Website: lowes
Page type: payment
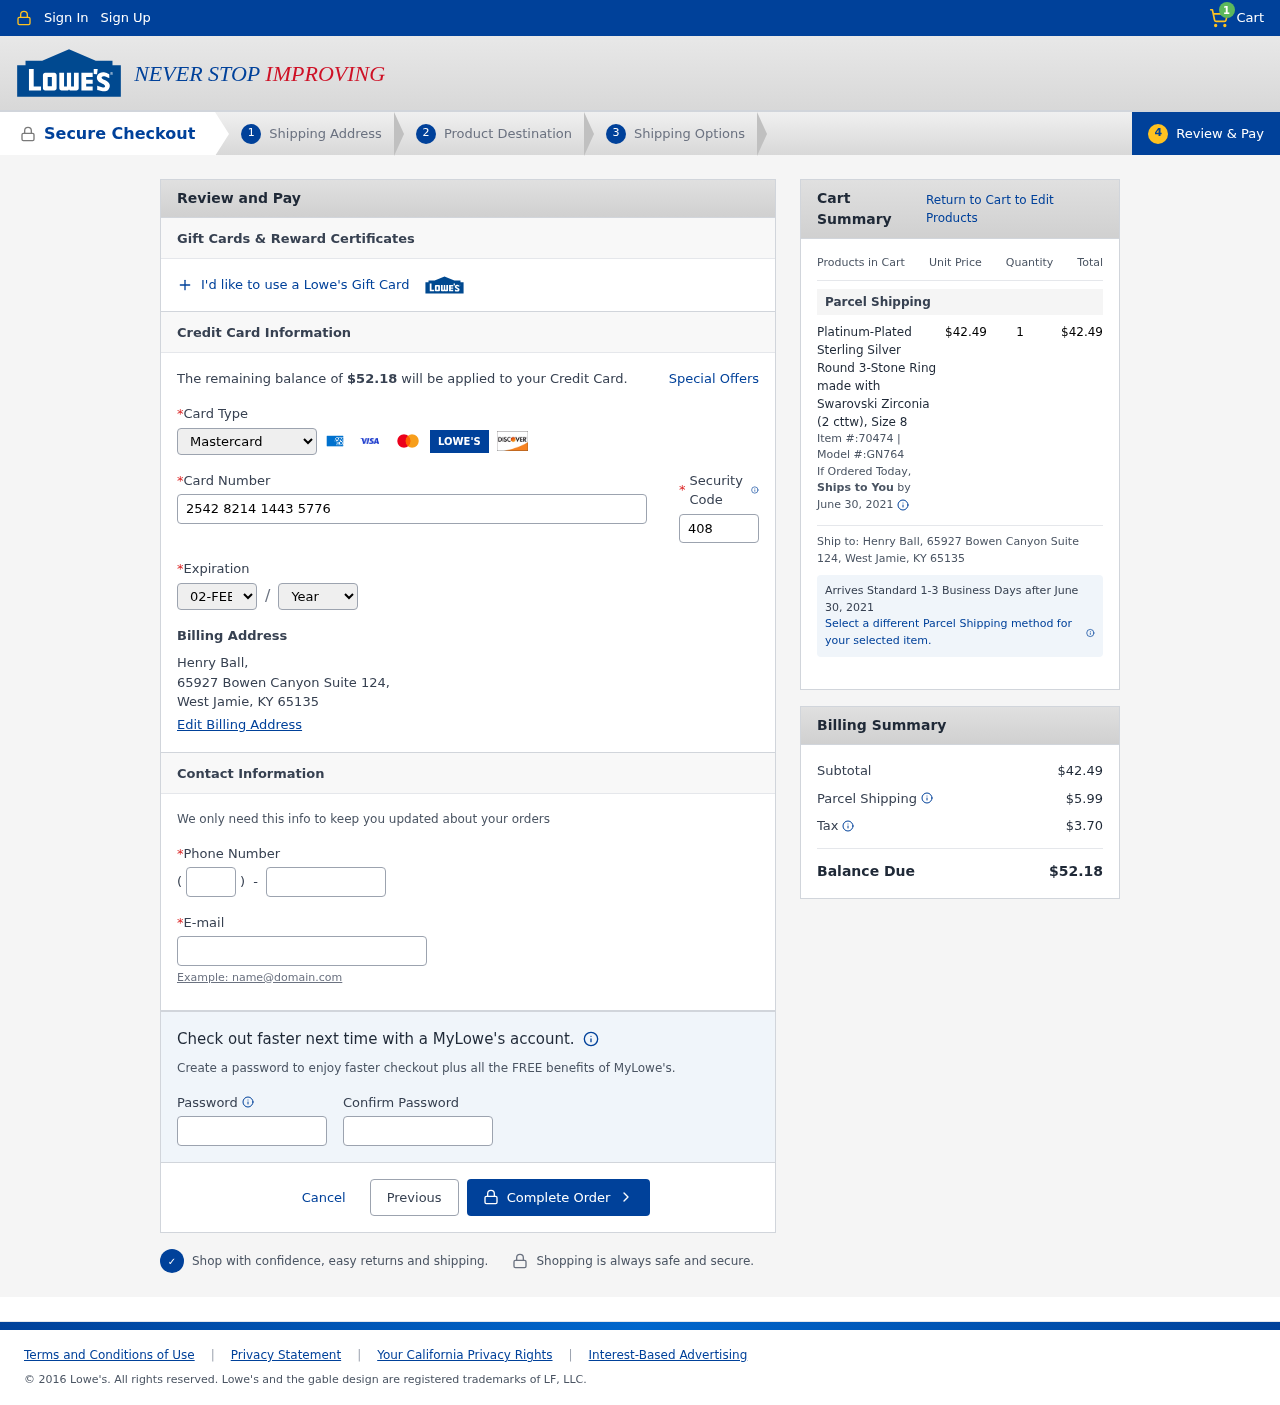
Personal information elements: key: PII_CARD_CVV
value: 408
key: PII_CARD_EXPIRY_MONTH
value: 02
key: PII_CARD_EXPIRY_YEAR
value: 27
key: PII_CARD_NUMBER
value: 2542 8214 1443 5776
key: PII_CARD_TYPE
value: Mastercard
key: PII_CITY_STATE_ZIP
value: West Jamie, KY 65135
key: PII_EMAIL
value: henry_ball@hotmail.com
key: PII_FULLNAME
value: Henry Ball,
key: PII_PHONE
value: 3026926448
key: PII_PHONE_AREA
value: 302
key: PII_STREET
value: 65927 Bowen Canyon Suite 124
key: PII_STREET
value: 65927 Bowen Canyon Suite 124,
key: PII_FULLNAME2
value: Henry Ball
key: PII_CITY
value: West Jamie
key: PII_STATE_ABBR
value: KY
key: PII_POSTCODE
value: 65135
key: PII_POSTCODE_FULL
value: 65135
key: PII_CITY_STATE
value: West Jamie, KY
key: PII_POSTCODE_NUMERIC
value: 65135
Product elements: key: PRODUCT1_NAME
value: Platinum-Plated Sterling Silver Round 3-Stone Ring made with Swarovski Zirconia (2 cttw), Size 8
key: PRODUCT1_PRICE
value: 42.49
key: PRODUCT1_QUANTITY
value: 1
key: PRODUCT1_ITEM
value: Item #:70474
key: PRODUCT1_MODEL
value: Model #:GN764
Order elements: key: ORDER_NUM_ITEMS
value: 1
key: ORDER_TOTAL
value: $52.18
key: ORDER_SHIPPING_DATE
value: June 30, 2021
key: ORDER_SUBTOTAL
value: $42.49
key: ORDER_SHIPPING_DATE2
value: June 30, 2021
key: ORDER_SHIPPING_COST
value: $5.99
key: ORDER_TAX
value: $3.70